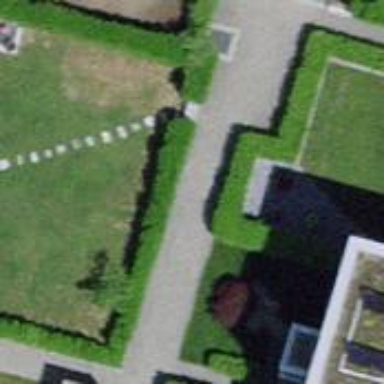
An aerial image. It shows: Hedge acting as barrier.